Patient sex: M
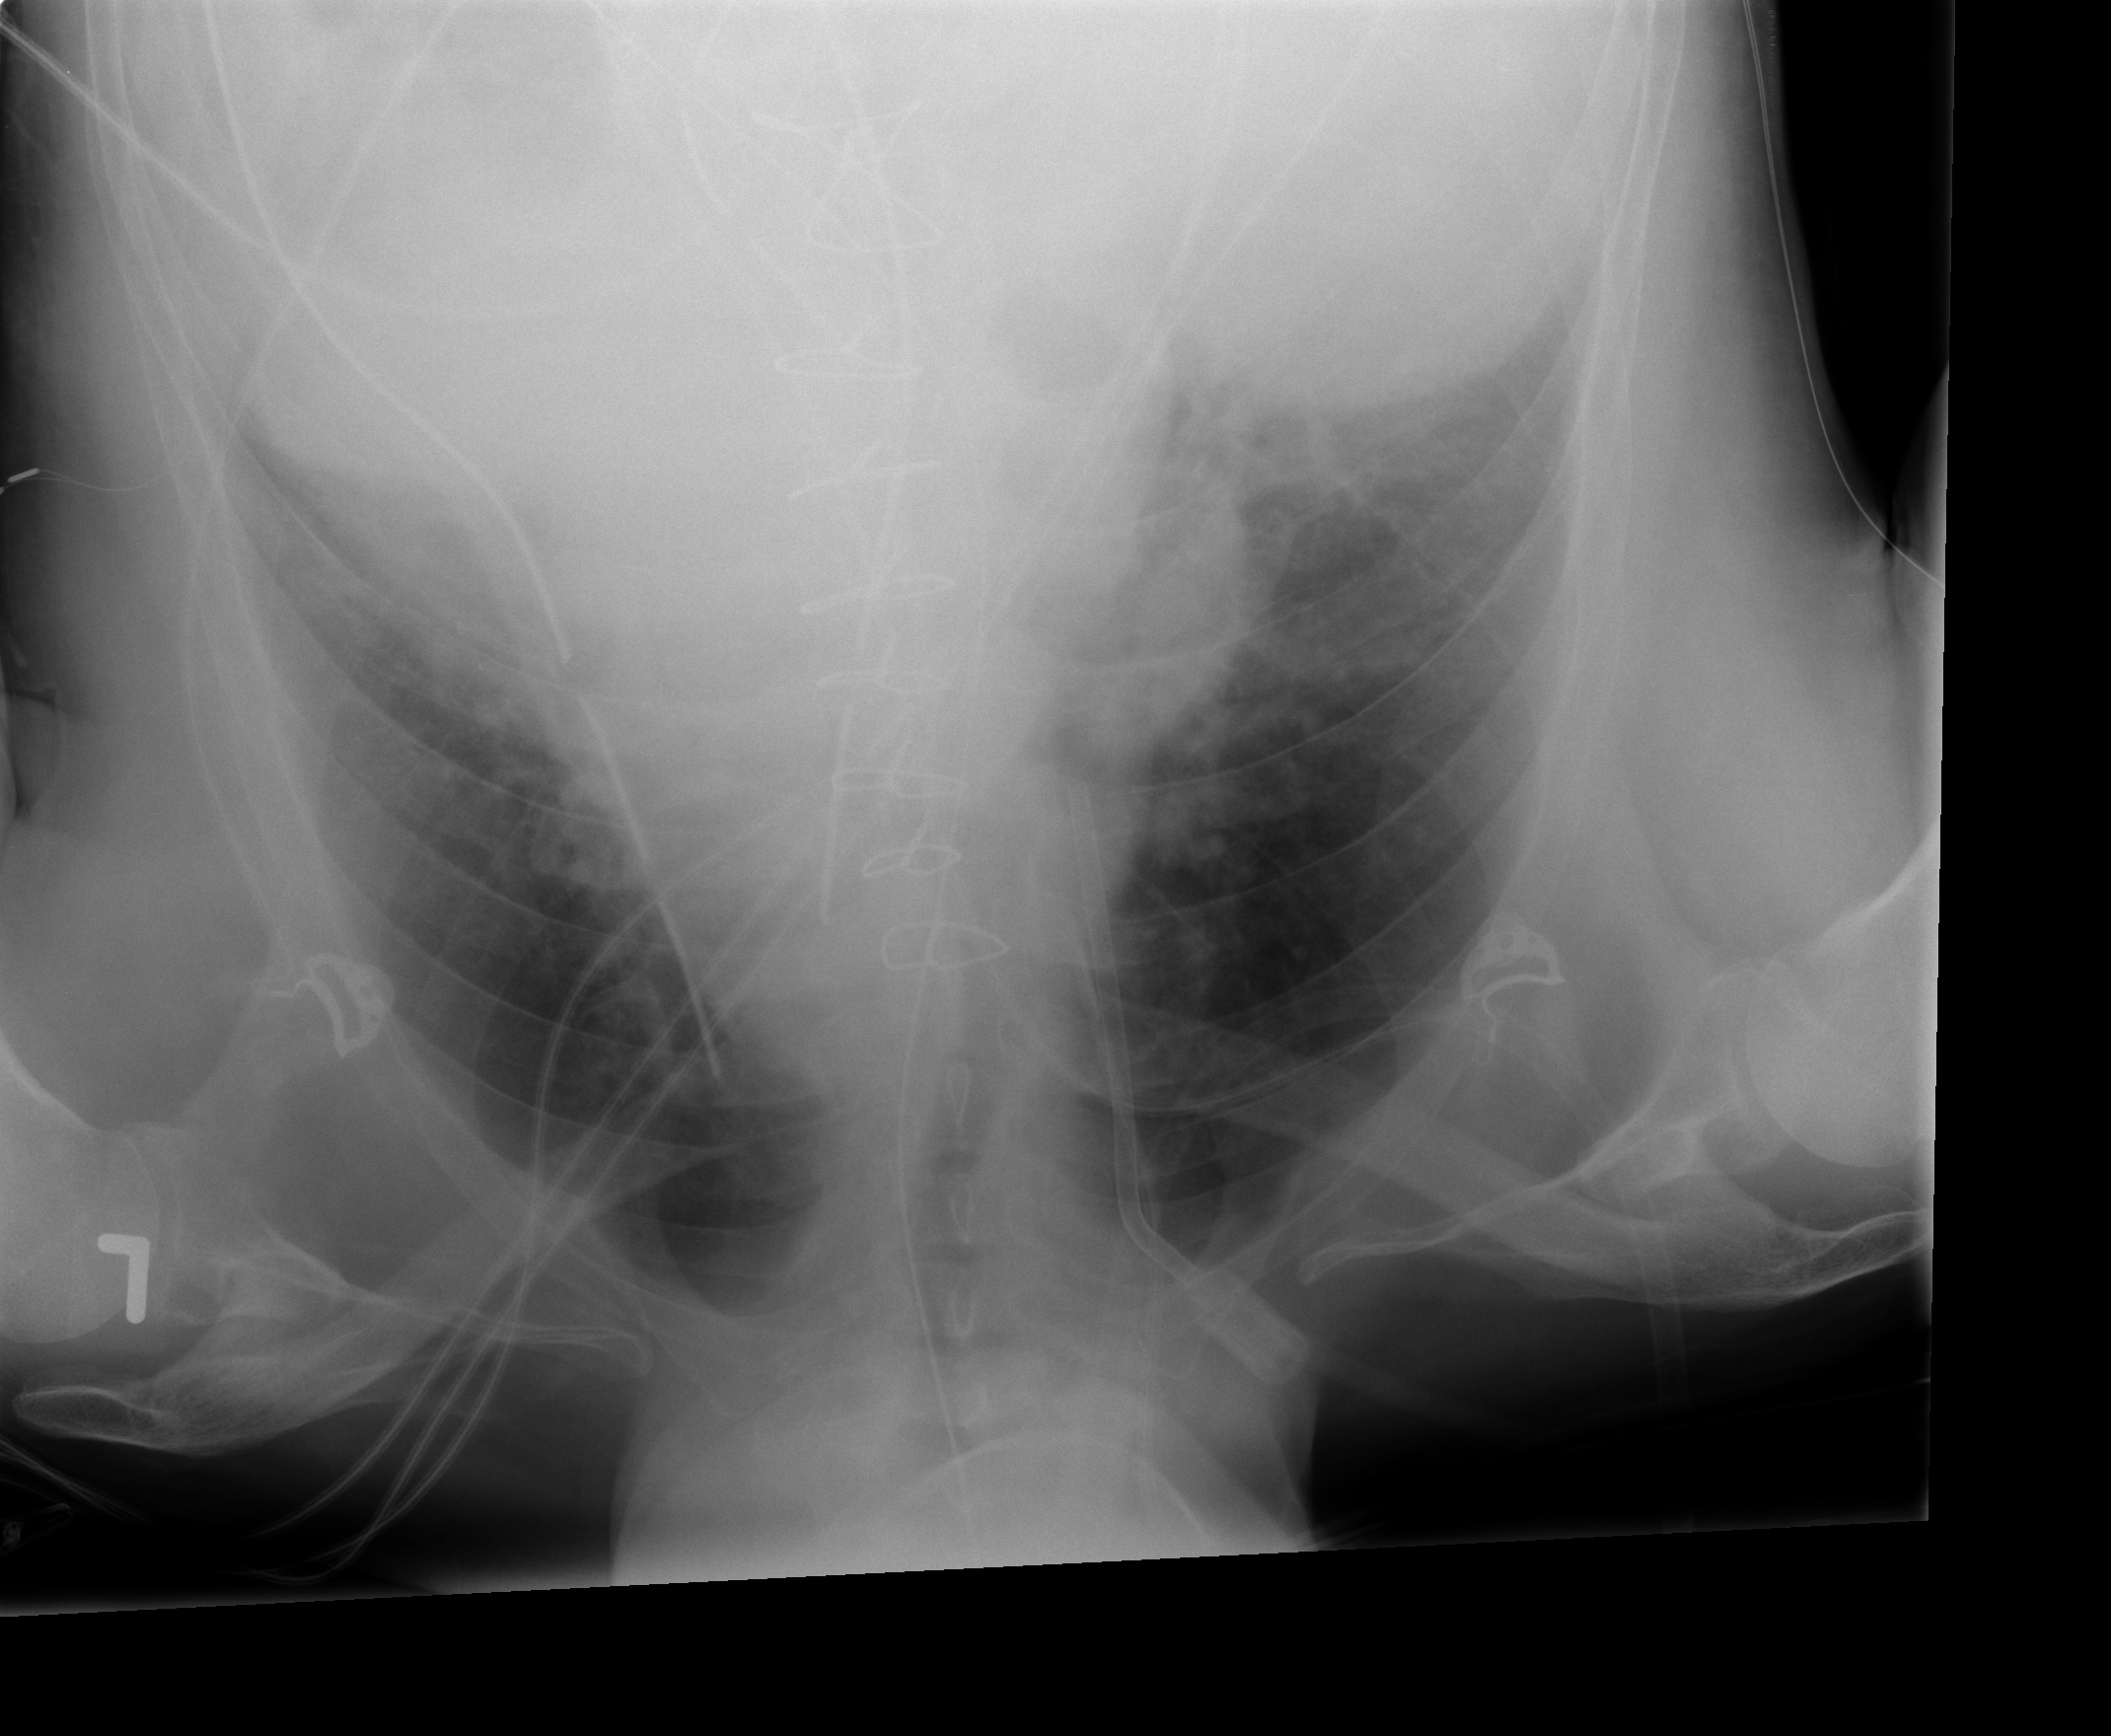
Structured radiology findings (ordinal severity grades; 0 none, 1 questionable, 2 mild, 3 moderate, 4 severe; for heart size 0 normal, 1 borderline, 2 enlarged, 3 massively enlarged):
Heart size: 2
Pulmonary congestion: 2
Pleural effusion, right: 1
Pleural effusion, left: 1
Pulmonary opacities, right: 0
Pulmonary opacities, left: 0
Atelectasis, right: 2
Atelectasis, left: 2